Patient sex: M
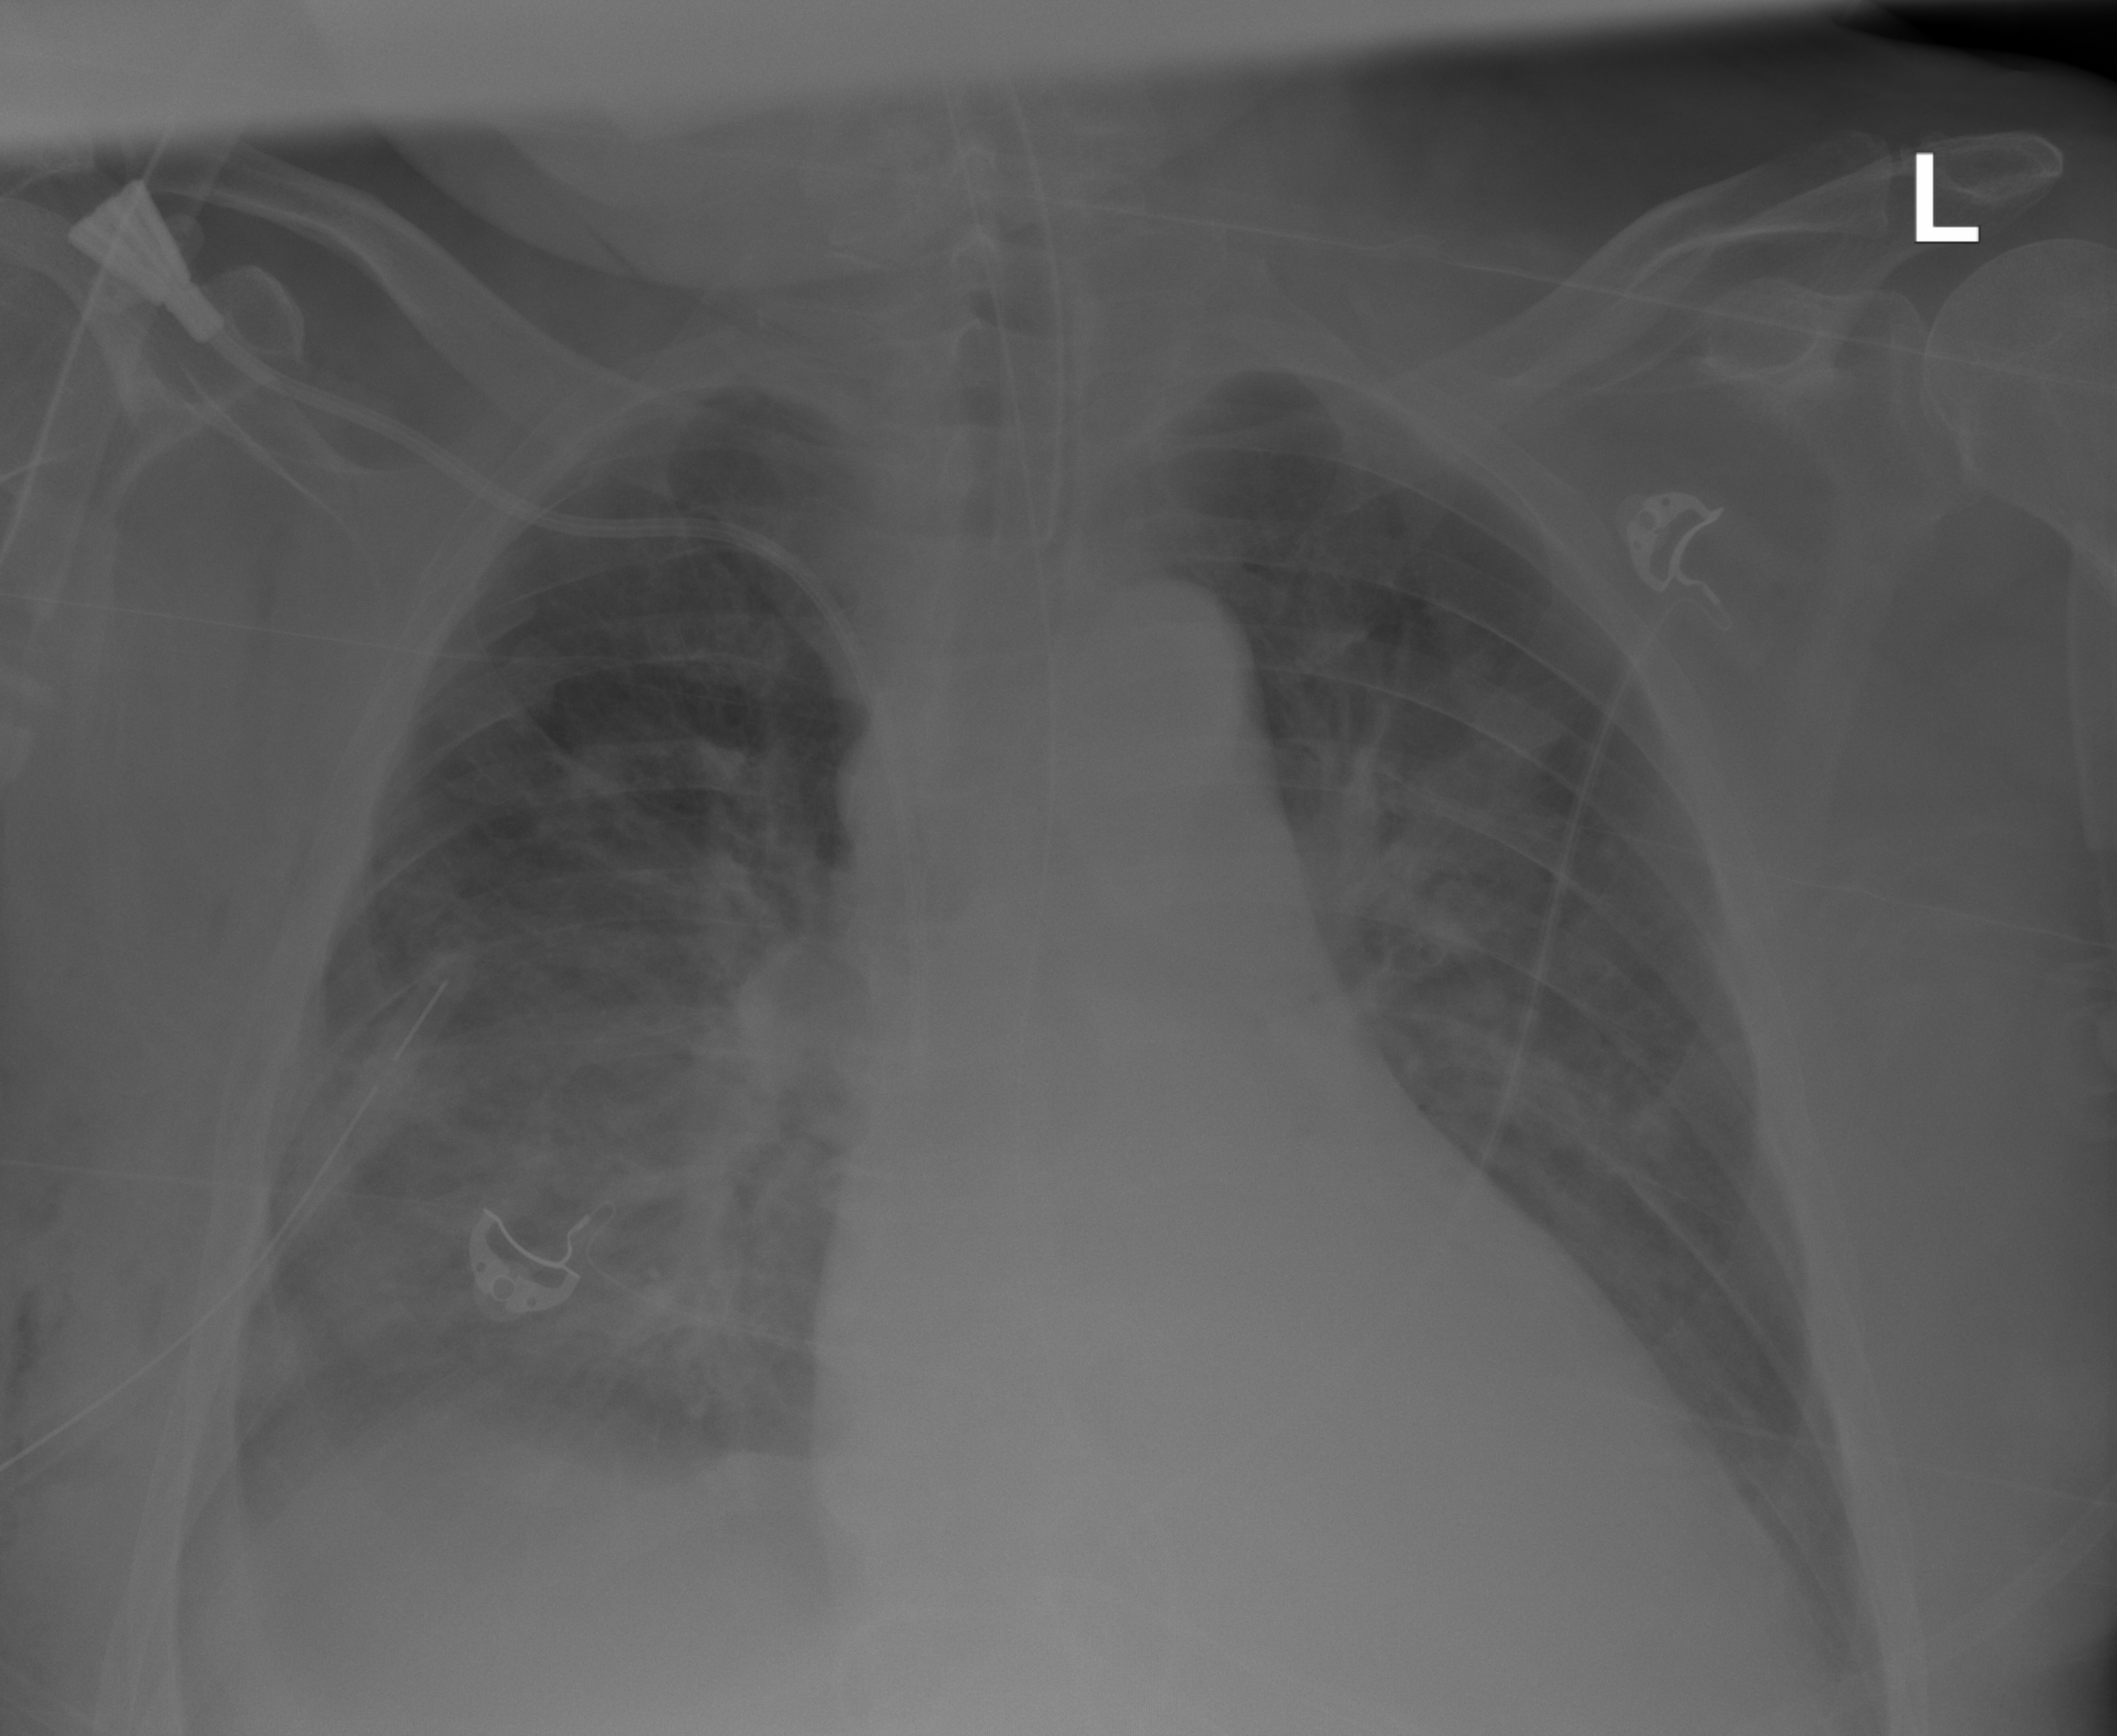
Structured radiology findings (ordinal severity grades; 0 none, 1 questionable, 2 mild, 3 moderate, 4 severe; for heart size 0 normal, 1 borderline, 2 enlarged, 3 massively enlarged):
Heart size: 0
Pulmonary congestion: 0
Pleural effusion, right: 2
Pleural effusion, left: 0
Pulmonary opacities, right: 0
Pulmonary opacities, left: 0
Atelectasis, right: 2
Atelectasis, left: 0